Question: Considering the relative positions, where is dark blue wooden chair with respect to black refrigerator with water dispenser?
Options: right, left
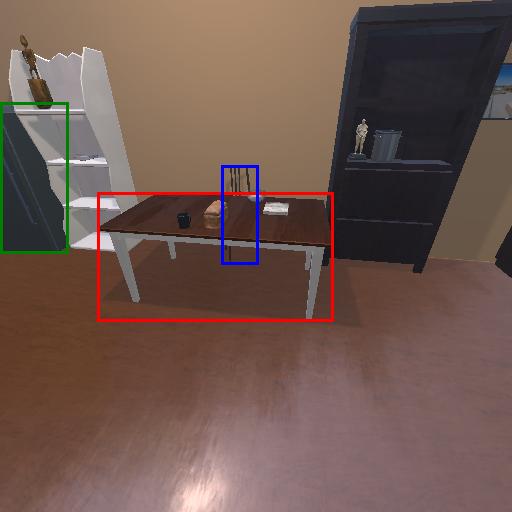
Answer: right